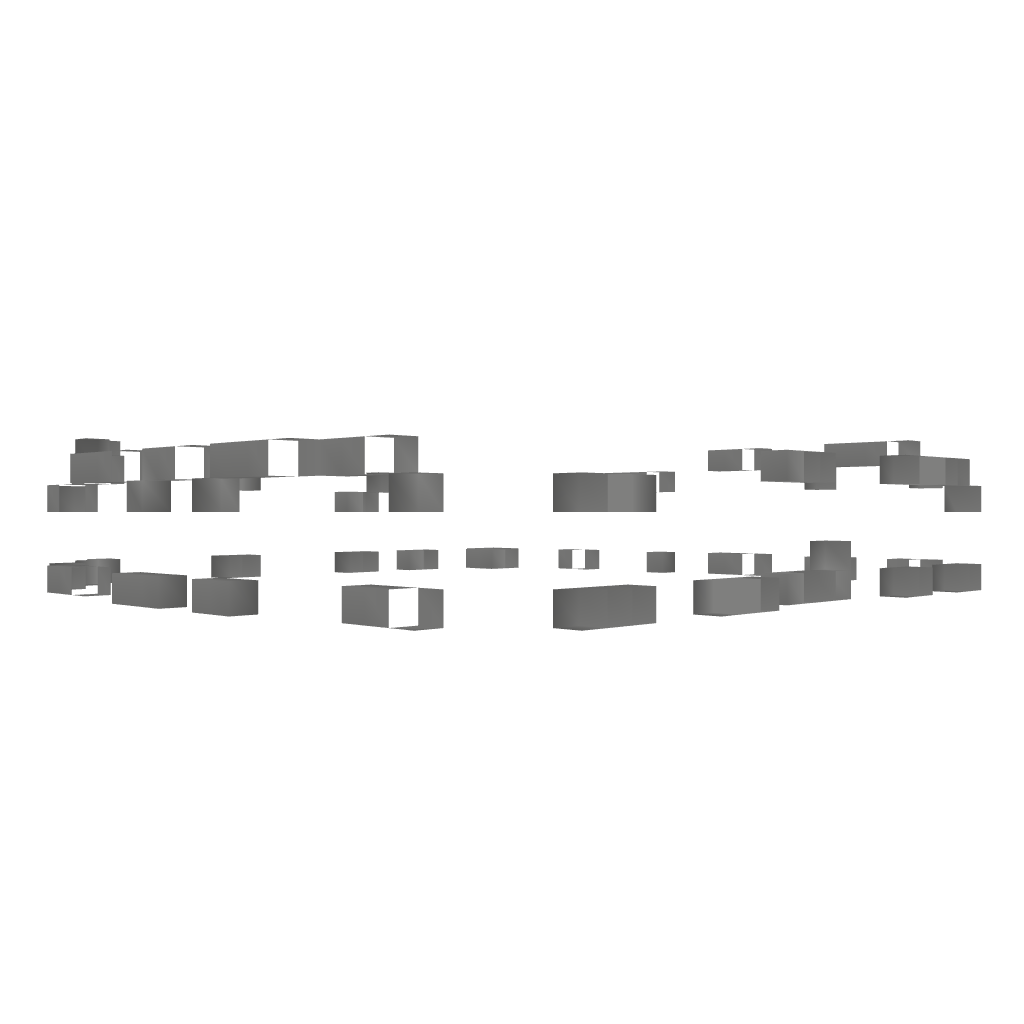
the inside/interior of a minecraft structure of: Stonehenge